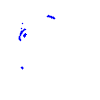
Particle: pion